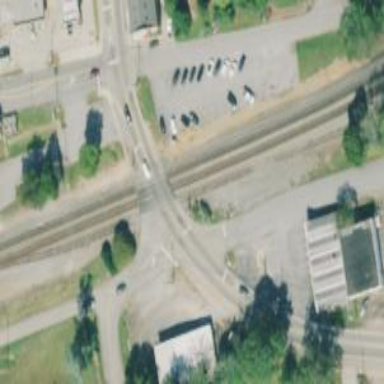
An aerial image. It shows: Level crossing with lights at the railway.